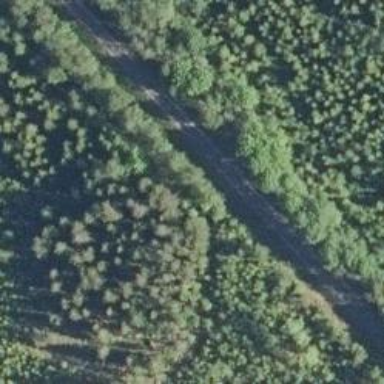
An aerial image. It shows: Continuous railway track.